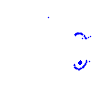
Particle: pion